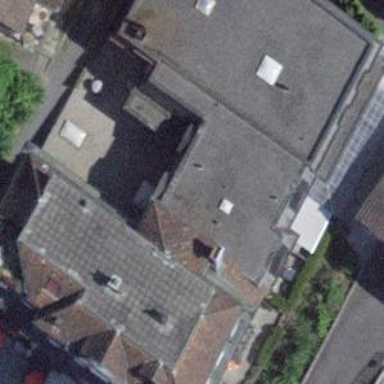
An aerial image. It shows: Hotel building.